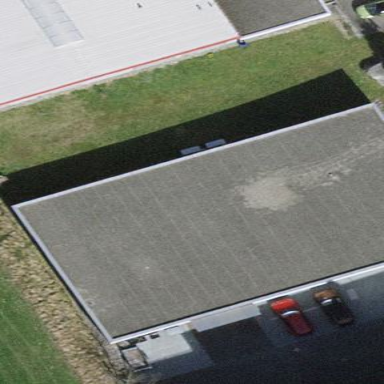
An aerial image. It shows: Industrial building.